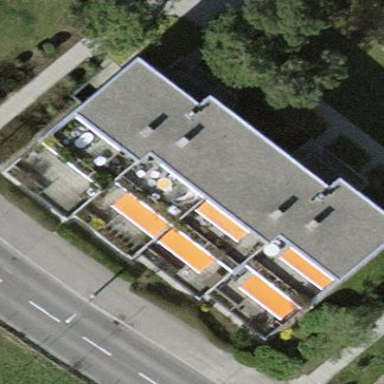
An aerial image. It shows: Flat roofed building.